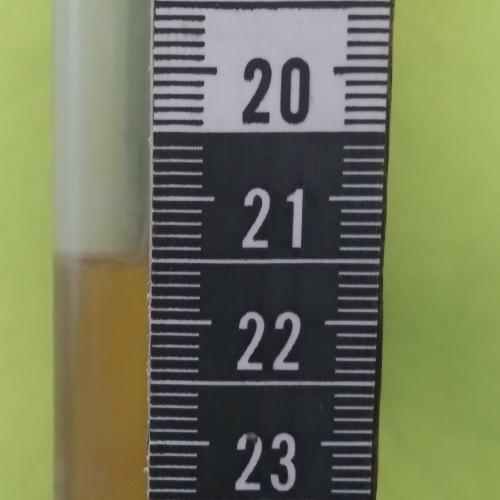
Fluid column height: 21.5 cm